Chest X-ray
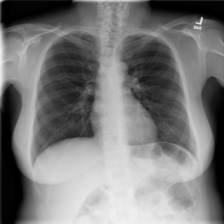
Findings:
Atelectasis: negative
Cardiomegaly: negative
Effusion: negative
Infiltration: negative
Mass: negative
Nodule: negative
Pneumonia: negative
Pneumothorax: negative
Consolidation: negative
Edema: negative
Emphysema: negative
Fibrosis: negative
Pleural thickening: negative
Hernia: negative